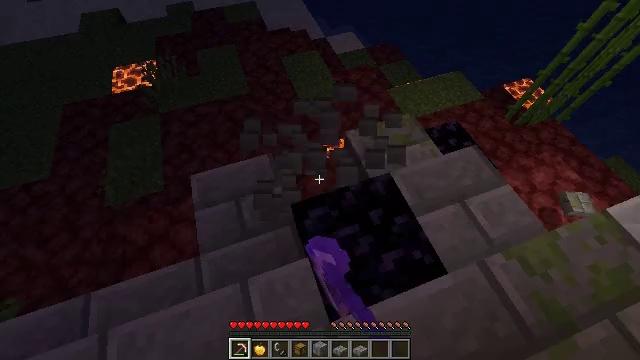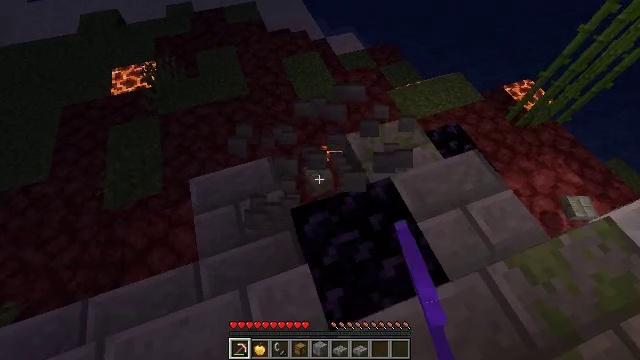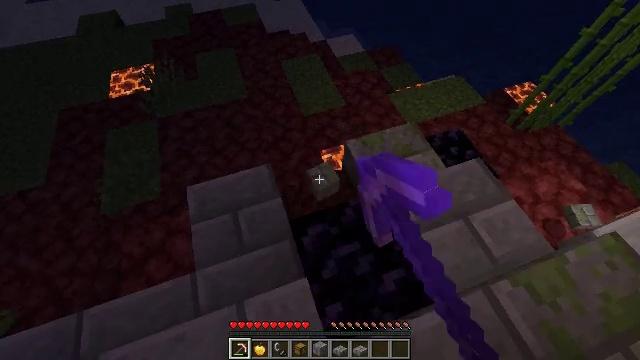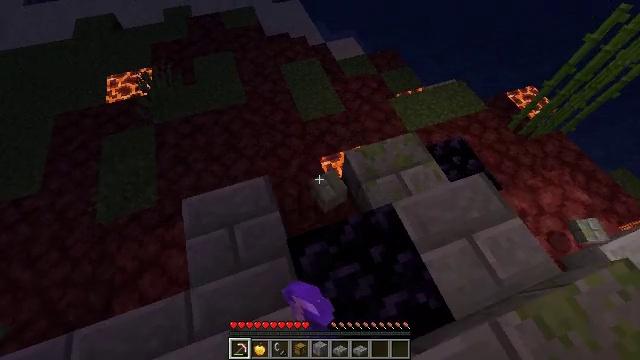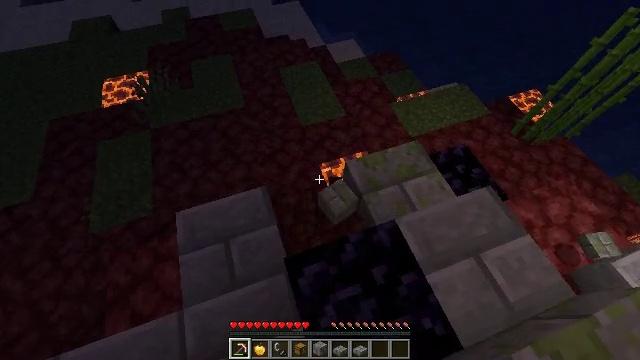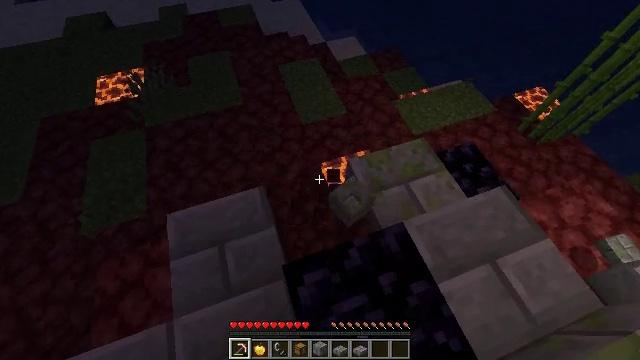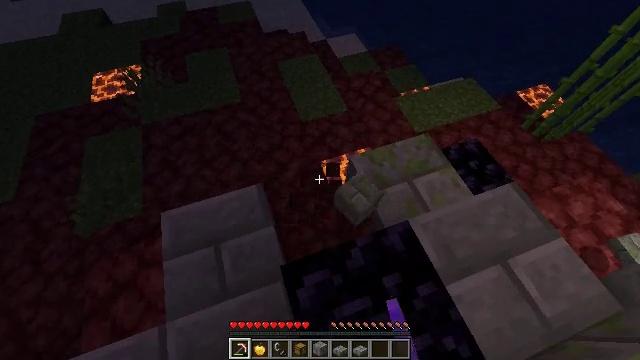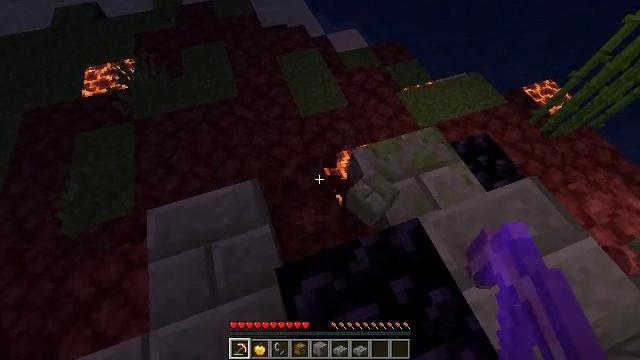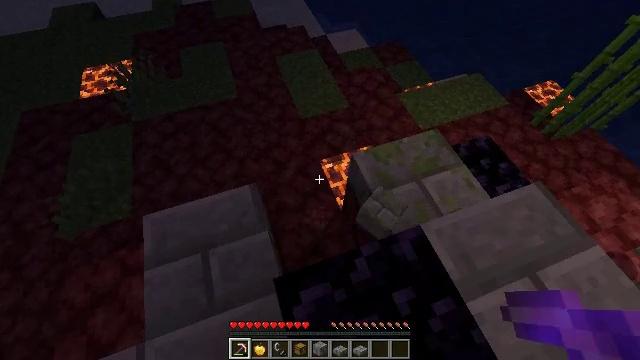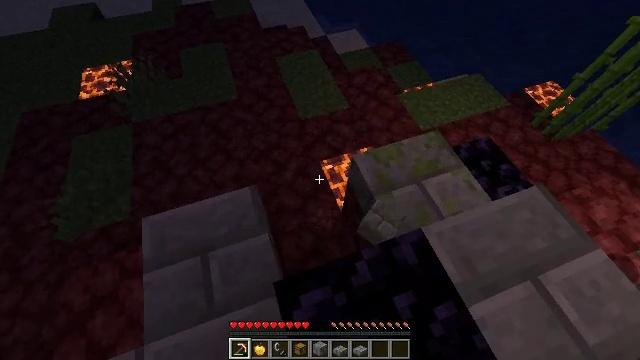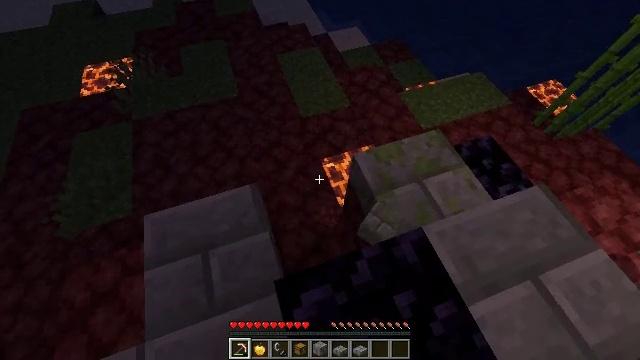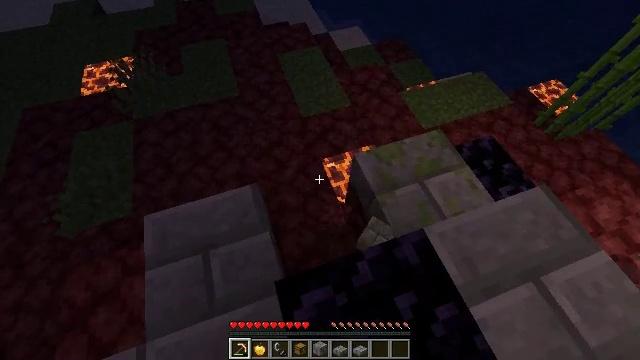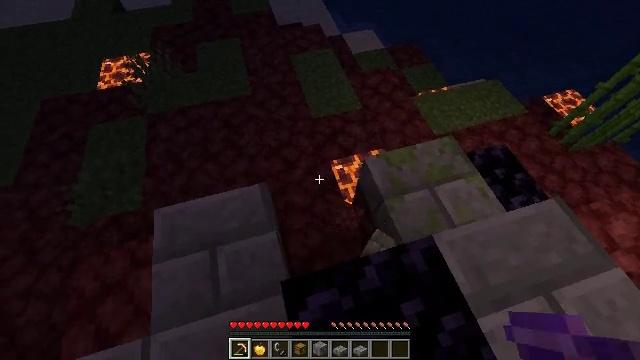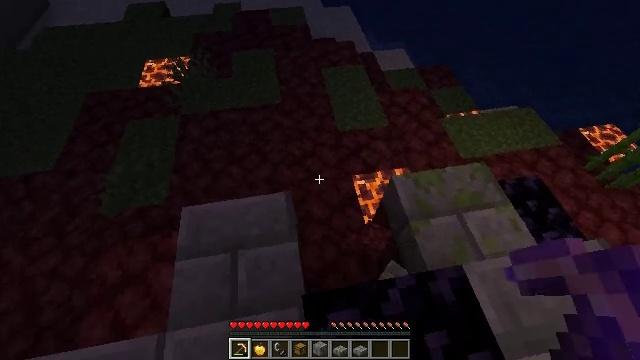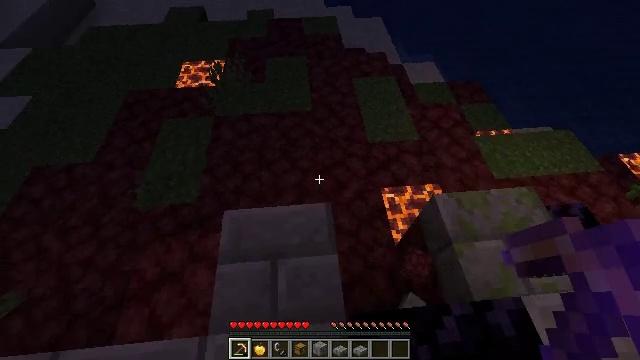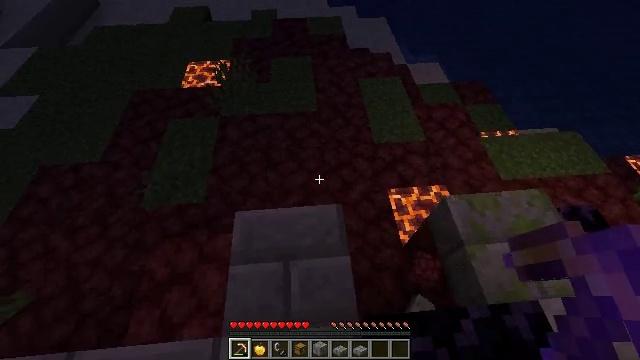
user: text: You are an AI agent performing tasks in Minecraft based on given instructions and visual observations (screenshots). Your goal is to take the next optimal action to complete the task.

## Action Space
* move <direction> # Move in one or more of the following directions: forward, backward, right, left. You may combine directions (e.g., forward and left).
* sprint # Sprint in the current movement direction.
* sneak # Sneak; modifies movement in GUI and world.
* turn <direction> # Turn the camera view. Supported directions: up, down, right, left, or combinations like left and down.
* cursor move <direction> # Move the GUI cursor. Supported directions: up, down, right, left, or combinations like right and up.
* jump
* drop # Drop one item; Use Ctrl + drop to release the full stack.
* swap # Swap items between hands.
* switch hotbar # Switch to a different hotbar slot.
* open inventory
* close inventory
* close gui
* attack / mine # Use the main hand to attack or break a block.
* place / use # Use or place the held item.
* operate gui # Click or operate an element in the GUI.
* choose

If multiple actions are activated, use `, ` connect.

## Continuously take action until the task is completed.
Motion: motion action
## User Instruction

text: Gather netherrack as a building material.
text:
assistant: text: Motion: move forward, attack / mine
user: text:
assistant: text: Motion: move forward, attack / mine
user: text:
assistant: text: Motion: move forward, attack / mine
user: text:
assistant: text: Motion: no_op
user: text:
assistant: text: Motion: no_op
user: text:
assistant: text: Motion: no_op
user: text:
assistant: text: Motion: no_op
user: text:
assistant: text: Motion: no_op
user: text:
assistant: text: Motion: no_op
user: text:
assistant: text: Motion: no_op
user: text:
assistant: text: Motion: no_op
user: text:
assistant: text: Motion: move left, turn left
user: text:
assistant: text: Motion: move left, turn left and up
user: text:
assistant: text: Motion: move left, turn left and up
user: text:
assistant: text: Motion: move left
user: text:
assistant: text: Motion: move forward
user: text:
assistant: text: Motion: move forward
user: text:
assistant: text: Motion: move forward, attack / mine
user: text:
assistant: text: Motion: move forward, attack / mine
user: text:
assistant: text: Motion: attack / mine
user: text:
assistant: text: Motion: attack / mine
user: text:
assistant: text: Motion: attack / mine
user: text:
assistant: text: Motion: attack / mine
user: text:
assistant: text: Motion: attack / mine
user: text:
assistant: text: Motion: attack / mine
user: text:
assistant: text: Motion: attack / mine
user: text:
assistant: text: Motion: attack / mine
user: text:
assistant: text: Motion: attack / mine
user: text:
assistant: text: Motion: attack / mine
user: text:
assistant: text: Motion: no_op